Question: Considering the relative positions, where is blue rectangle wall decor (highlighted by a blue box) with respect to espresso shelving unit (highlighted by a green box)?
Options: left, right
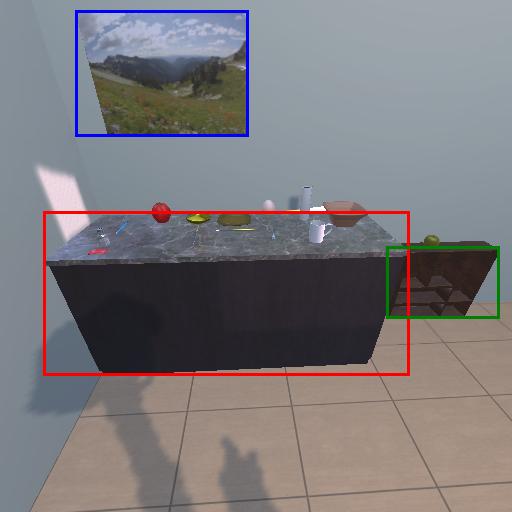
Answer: left